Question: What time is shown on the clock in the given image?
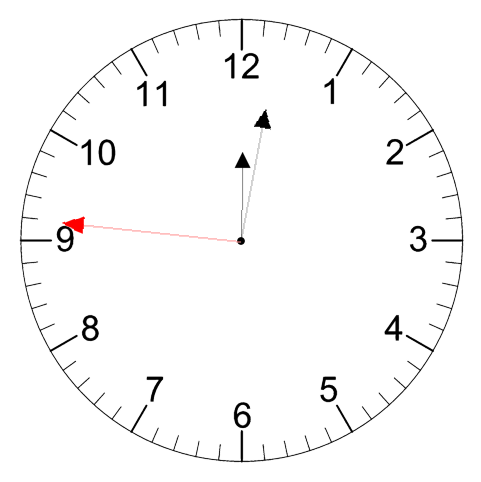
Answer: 12:01:46